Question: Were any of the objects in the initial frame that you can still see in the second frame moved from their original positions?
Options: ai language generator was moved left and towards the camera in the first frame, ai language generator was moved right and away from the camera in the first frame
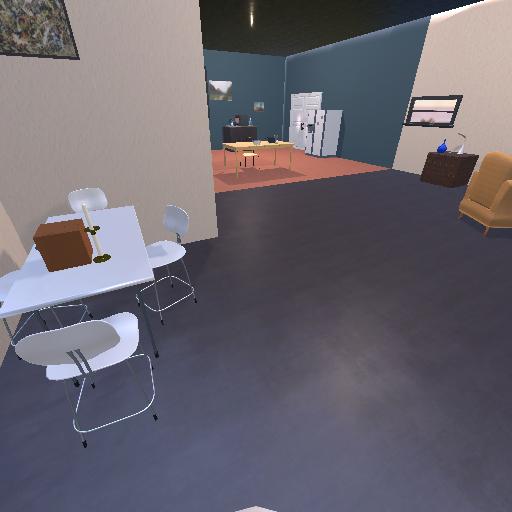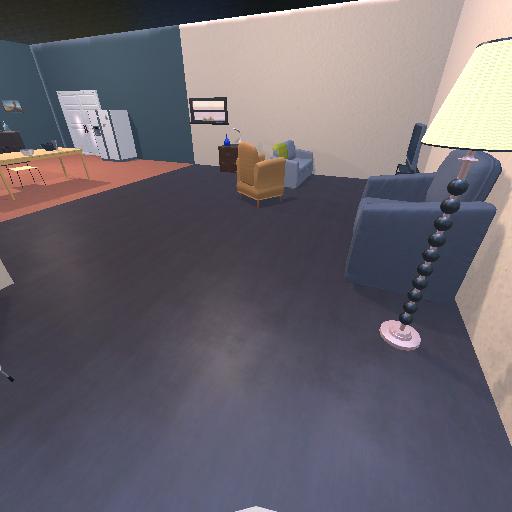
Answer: ai language generator was moved left and towards the camera in the first frame